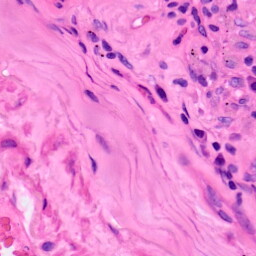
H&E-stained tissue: Lung